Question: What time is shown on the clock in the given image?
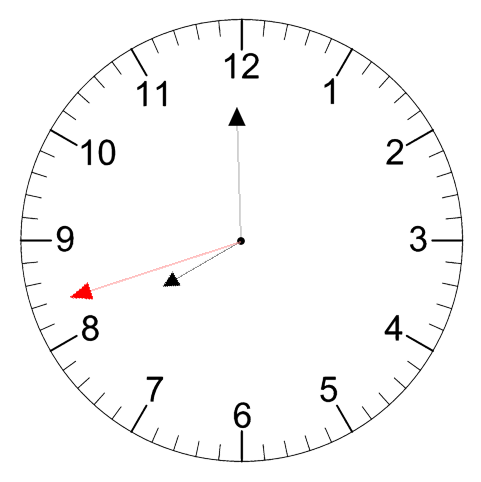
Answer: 07:59:42